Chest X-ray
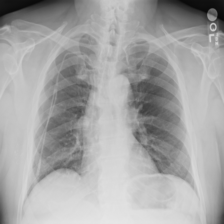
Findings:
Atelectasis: negative
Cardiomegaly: negative
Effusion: negative
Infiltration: negative
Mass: negative
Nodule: negative
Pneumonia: negative
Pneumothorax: negative
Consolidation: negative
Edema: negative
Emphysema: negative
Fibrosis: negative
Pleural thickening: negative
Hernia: negative